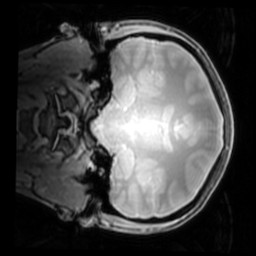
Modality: PDw
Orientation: coronal
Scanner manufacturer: philips
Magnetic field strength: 7 T
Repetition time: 0.008 s
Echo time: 0.001974 s